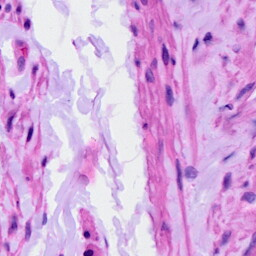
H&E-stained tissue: Ovarian